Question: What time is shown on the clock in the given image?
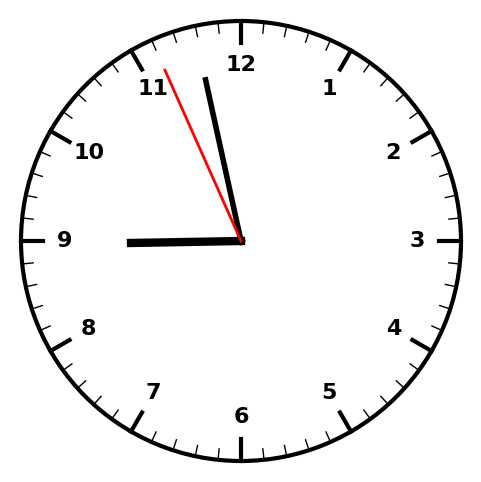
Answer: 08:57:56